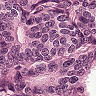
Metastatic tissue present: yes